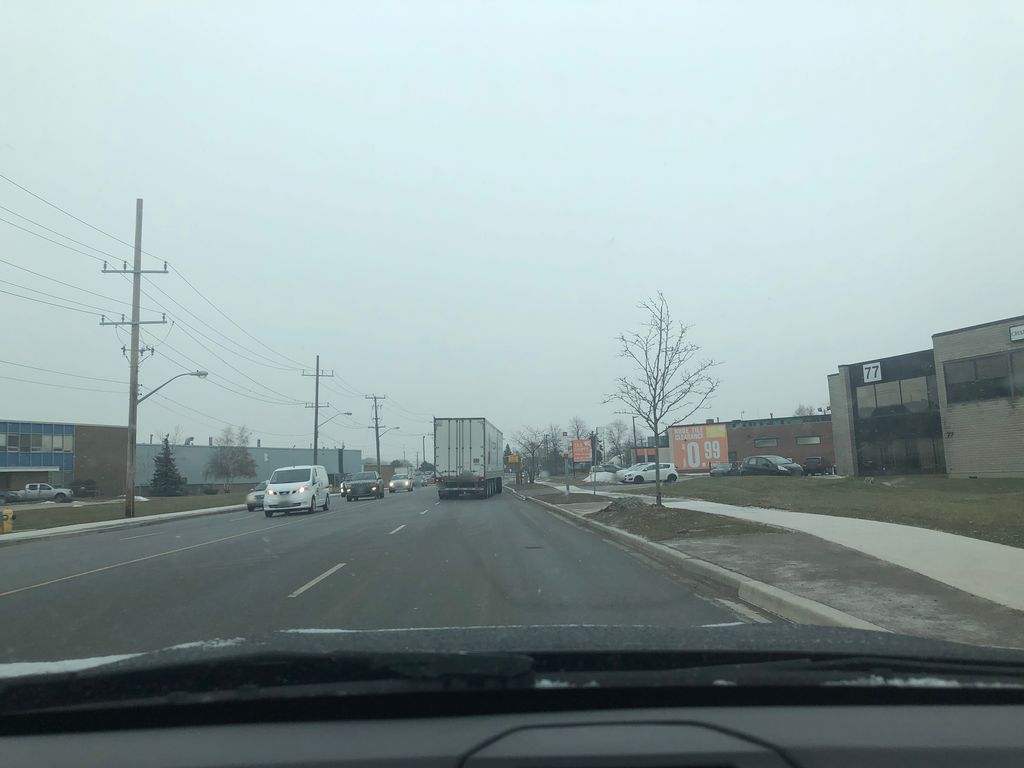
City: toronto